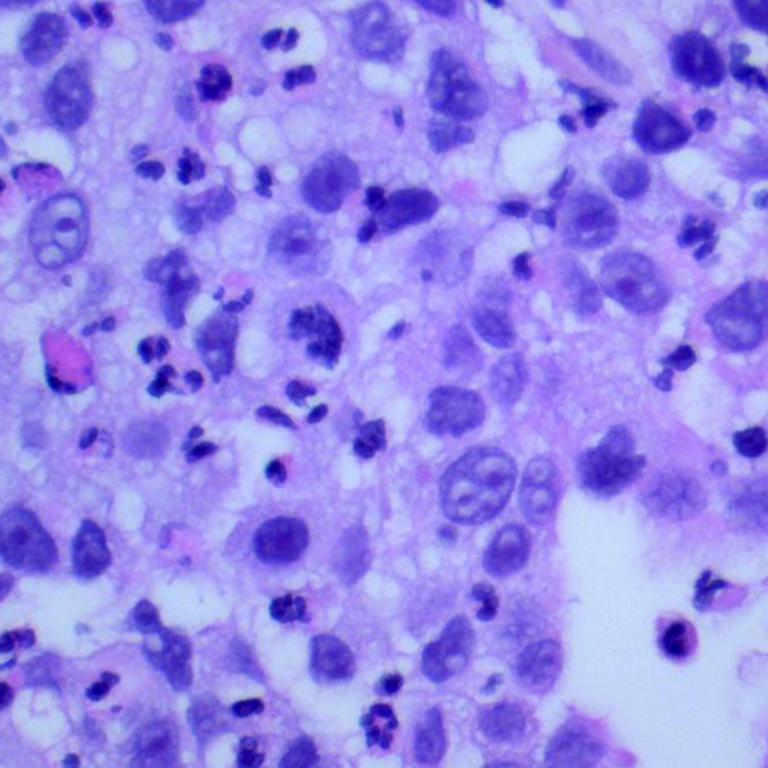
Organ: lung
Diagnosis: squamous carcinomas